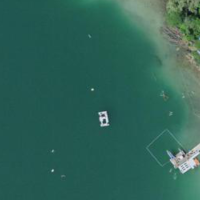
EUNIS habitat code: 14
Species observed at this site:
Chroicocephalus ridibundus
Sterna hirundo
Fulica atra
Anas platyrhynchos